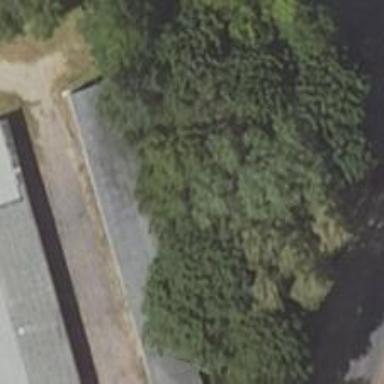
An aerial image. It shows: Group of garages.